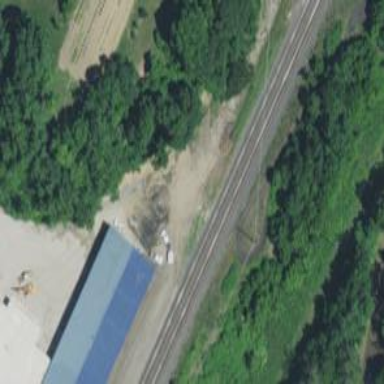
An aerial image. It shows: Railway service station.